Question: how to add some delay between startup projects in solution?

I want Client project to be started after 2-3 seconds from starting WindowsService.
Why I need this?
> WindowsService runs socket server and Client runs socket to connect to server. WindowsService loads slowly than Client, and this causes an exception on client side when connecting to server which is not run yet
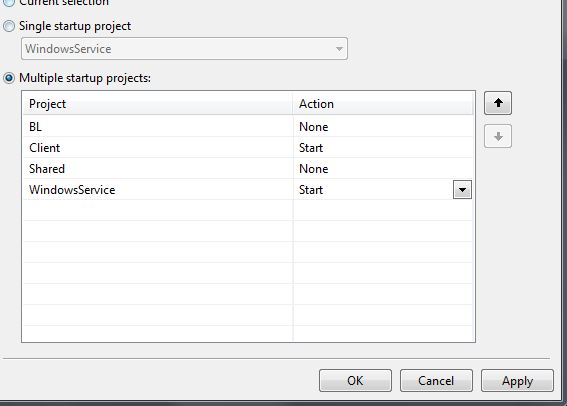
Answer: I would probably add a retry mechanism within the client. That way not only does it help in the "starting up from Visual Studio" case - it helps if the server happens to be restarting while the real client connects. The fact that the server is on a faster machine doesn't mean the server will never need to restart, does it?
Indeed, you may well want to add this retry mechanism in such a way that the client can recover even if the server is restarted it's connected. It depends on what the project is doing, of course.